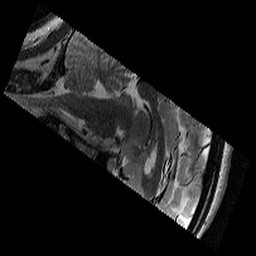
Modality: T2w
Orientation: sagittal
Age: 12
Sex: female
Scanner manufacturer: siemens
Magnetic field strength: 3 T
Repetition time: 9.23 s
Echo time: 0.067 s